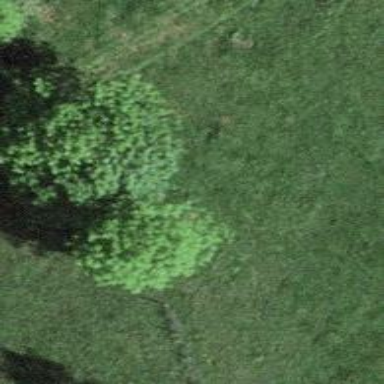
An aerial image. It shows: Agricultural area with broadleaved deciduous trees.